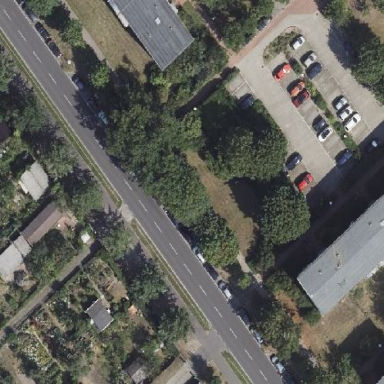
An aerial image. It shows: Street side parking area.